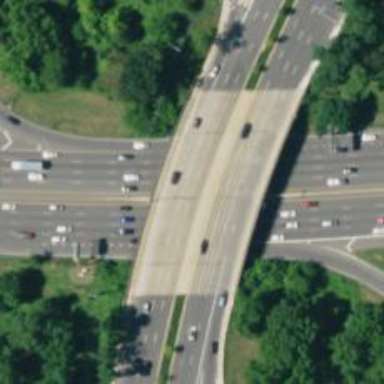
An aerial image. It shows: Trunk highway with bridge.